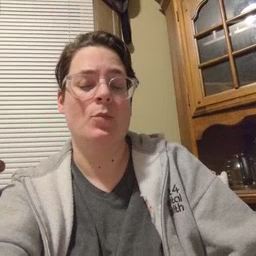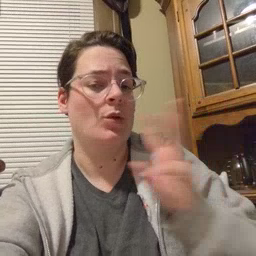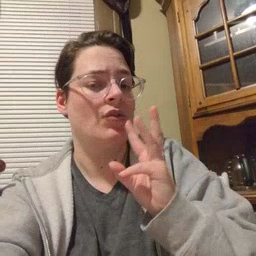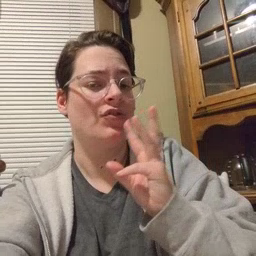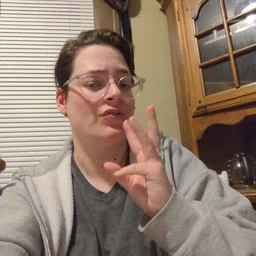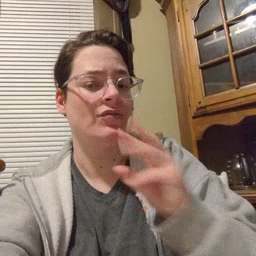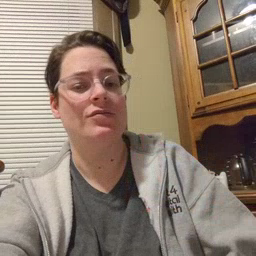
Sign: water